Interaction volume radius: 10 \u00c5
Interaction volume height: 20 \u00c5
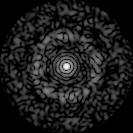
Disorder parameter: 0.8361